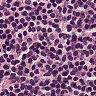
Metastatic tissue present: no